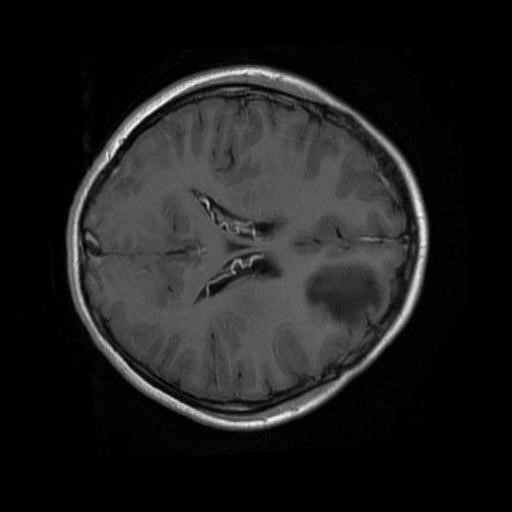
Label: brain_glioma